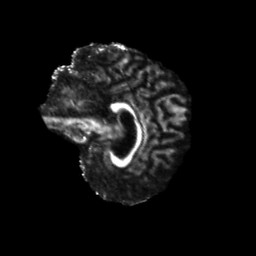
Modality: FA
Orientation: sagittal
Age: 69
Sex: female
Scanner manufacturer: siemens
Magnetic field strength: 3 T
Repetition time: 5.25 s
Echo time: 0.08 s